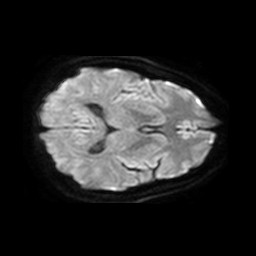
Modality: TRACE
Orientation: axial
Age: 42
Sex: female
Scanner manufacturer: philips
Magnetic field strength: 1.5 T
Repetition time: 4.822 s
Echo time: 0.07764 s